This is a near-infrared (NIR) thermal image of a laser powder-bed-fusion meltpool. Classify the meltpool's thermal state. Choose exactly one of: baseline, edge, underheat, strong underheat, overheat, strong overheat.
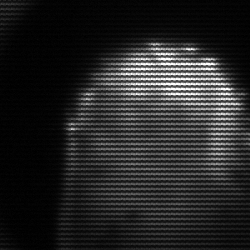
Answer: edge